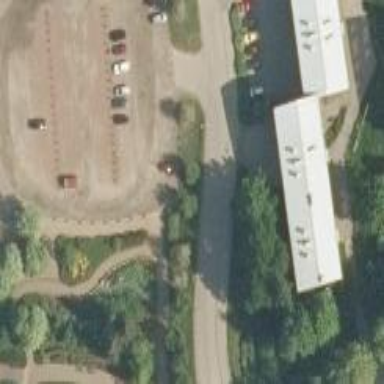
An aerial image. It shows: Unpaved parking area.